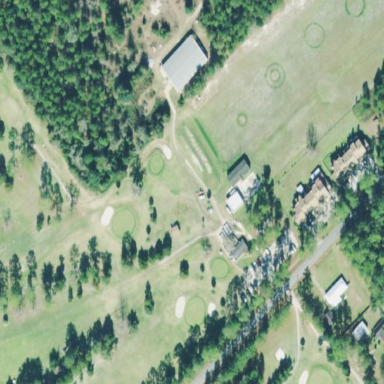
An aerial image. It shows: Grassy area designated as driving range for golf.